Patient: sex M, age 35
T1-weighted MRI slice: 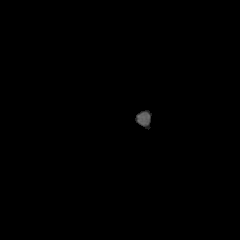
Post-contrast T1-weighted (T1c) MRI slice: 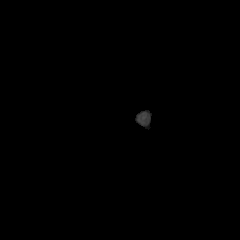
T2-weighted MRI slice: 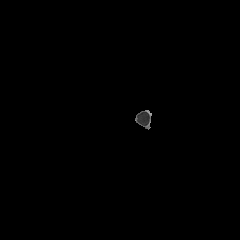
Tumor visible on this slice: no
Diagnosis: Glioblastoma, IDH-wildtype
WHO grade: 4